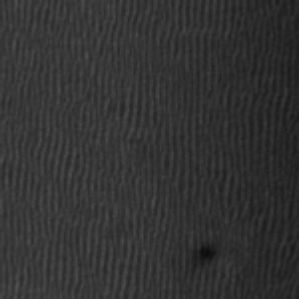
Label: frost